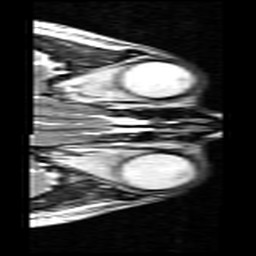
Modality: T2w
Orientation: axial
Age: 37
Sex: female
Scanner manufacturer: siemens
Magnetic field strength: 3 T
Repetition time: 7 s
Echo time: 0.085 s